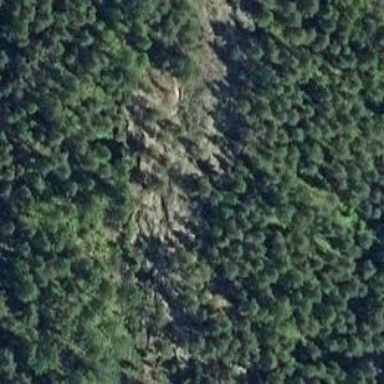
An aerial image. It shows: Landscape of bare rock.